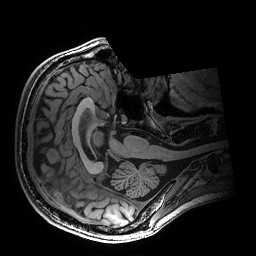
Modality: T1w
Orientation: axial
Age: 22
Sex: male
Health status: healthy
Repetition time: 2.53 s
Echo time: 0.0034 s